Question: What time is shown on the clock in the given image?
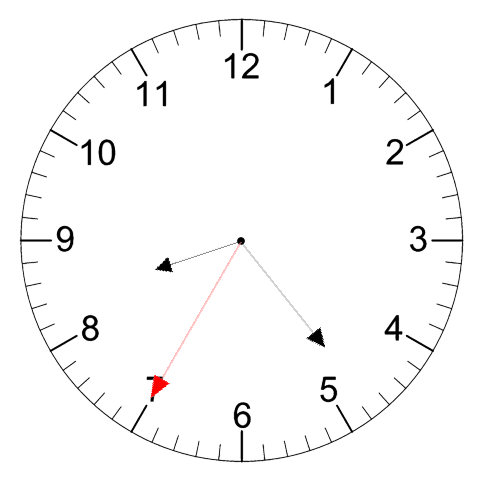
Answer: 08:23:35